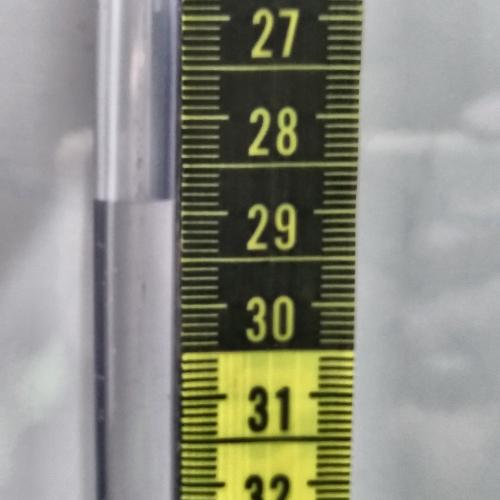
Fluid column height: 28.9 cm